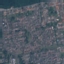
Land use / land cover: Residential